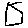
Label: hexagon